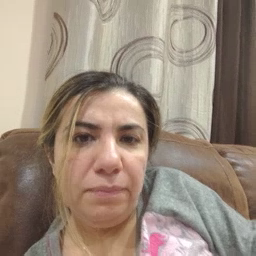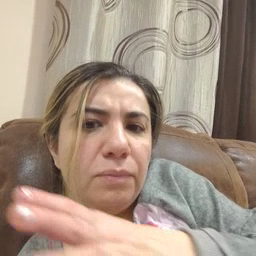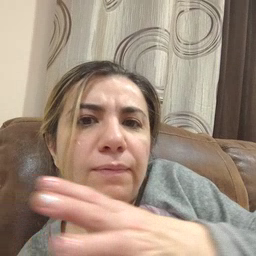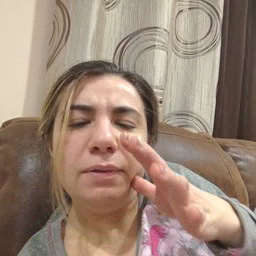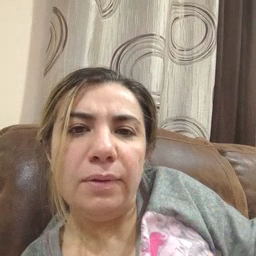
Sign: farm